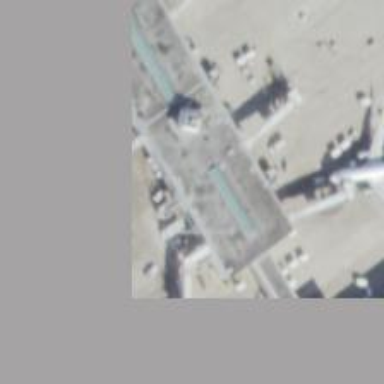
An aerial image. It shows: Airport gate.